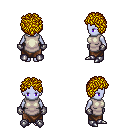
a pixel art fantasy rpg character, female body template, dark elf, purple skin, white tunic, robe skirt, blonde curly afro hairstyle, metal gloves, metal boots, four views (front, back, left, right), 2x2 character sprite sheet, small pixel art, hard edges, no anti-aliasing